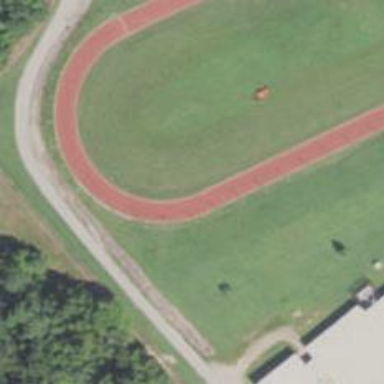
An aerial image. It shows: Track in leisure land.